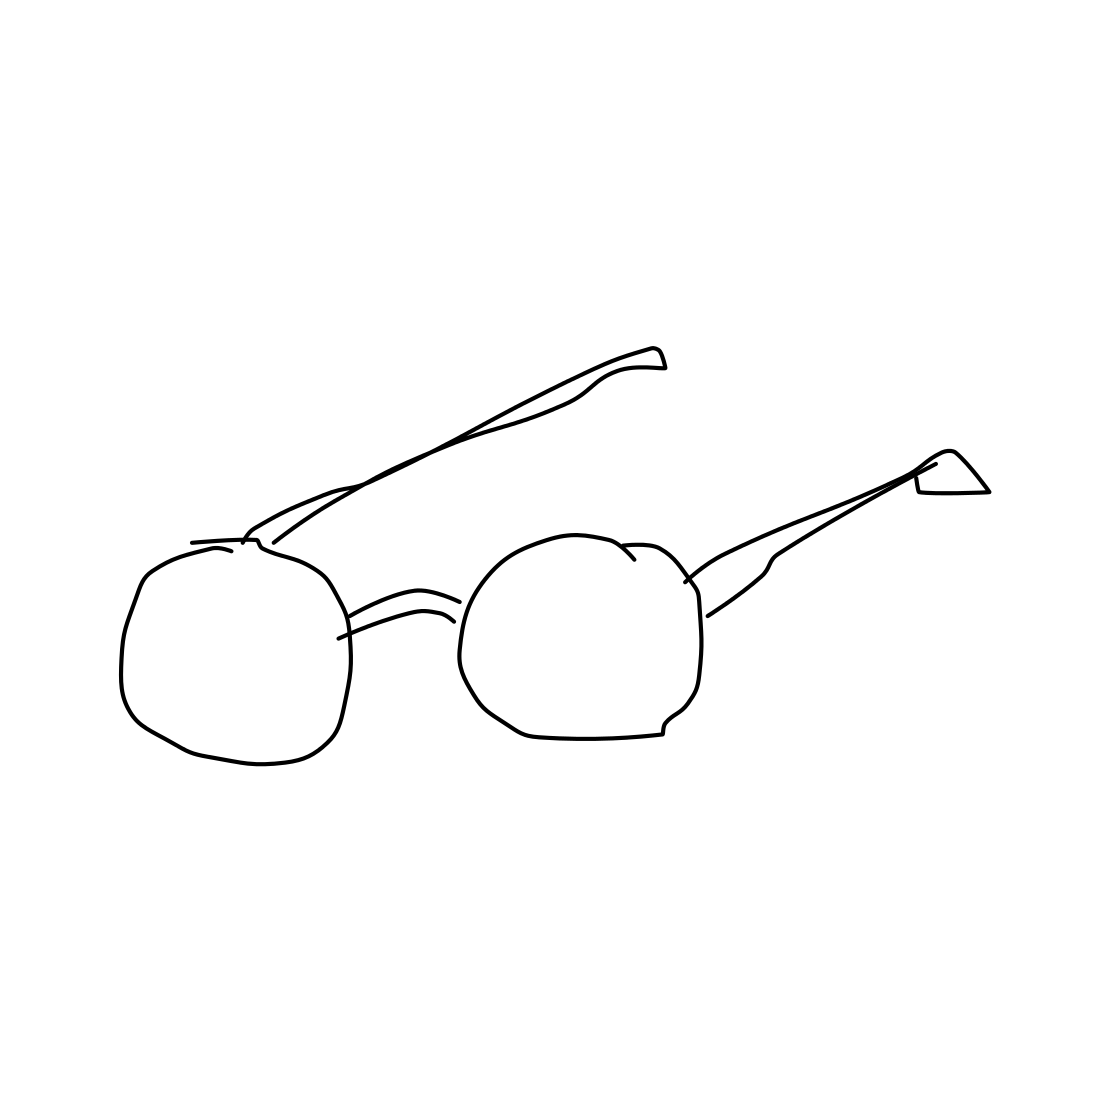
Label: eyeglasses